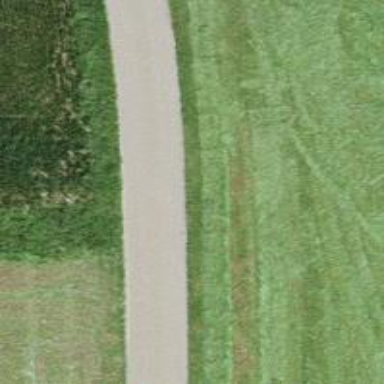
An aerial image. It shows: Paved track with grade1 tracktype.